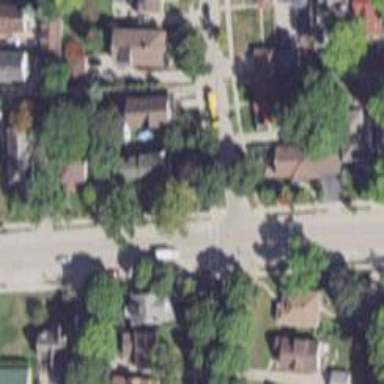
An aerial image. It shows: Residential road with separate sidewalk.